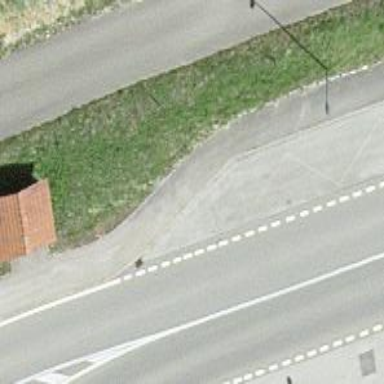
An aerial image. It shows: Bus stop with platform for public transport.